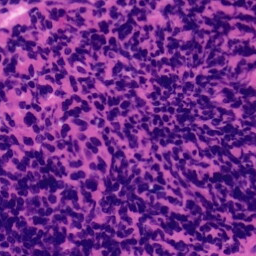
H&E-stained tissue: Tonsil